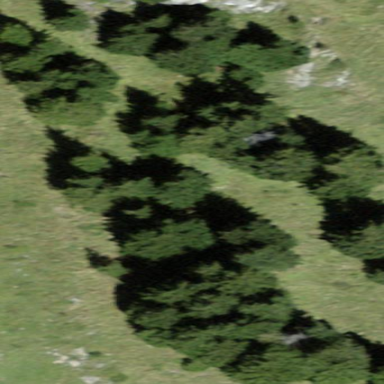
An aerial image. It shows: Forest area.